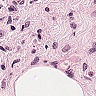
Metastatic tissue present: no